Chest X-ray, AP view. Patient: 28 years old, sex M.
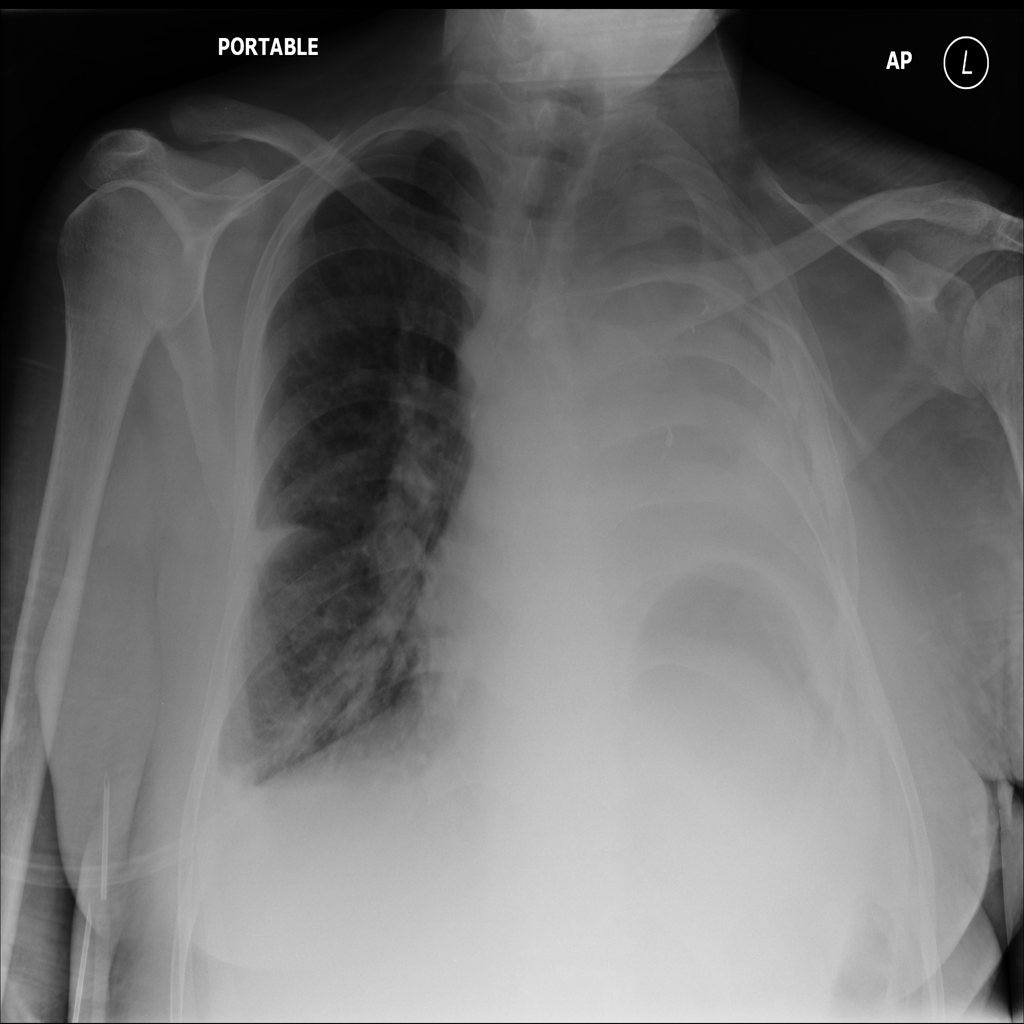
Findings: No Finding